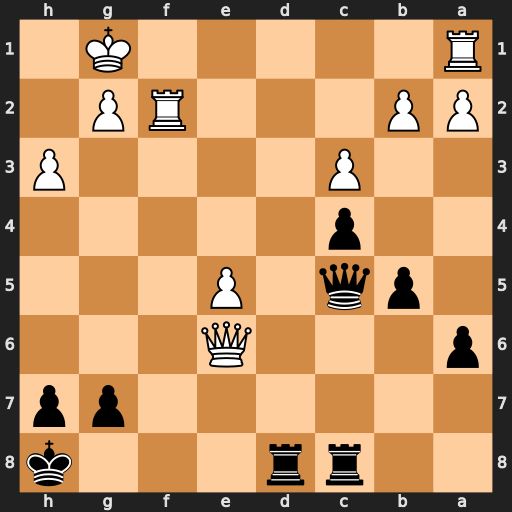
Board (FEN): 2rr3k/6pp/p3Q3/1pq1P3/2p5/2P4P/PP3RP1/R5K1
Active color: b
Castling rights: -
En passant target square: -
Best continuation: Rf8 Rf1 Rxf2 Qxc8+ Qxc8